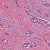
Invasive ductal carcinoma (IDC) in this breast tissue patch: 1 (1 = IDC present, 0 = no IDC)